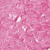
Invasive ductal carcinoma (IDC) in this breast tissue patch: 0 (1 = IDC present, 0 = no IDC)